Aerial crown-view tile of a tropical tree (Barro Colorado Island, Panama), acquired 20250124:
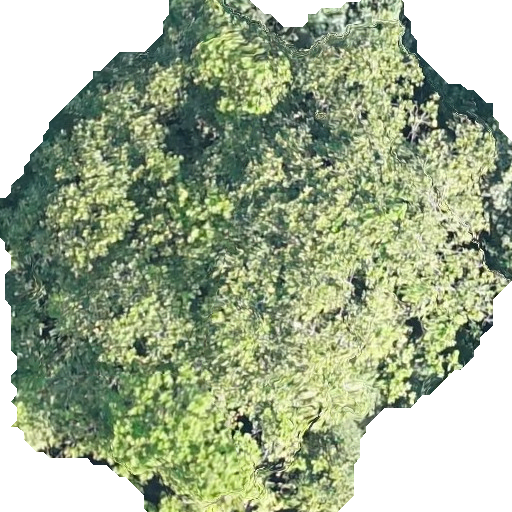
Species: Anacardium excelsum
GBIF accepted scientific name: Anacardium excelsum
Crown area: 313.035 m²